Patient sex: M
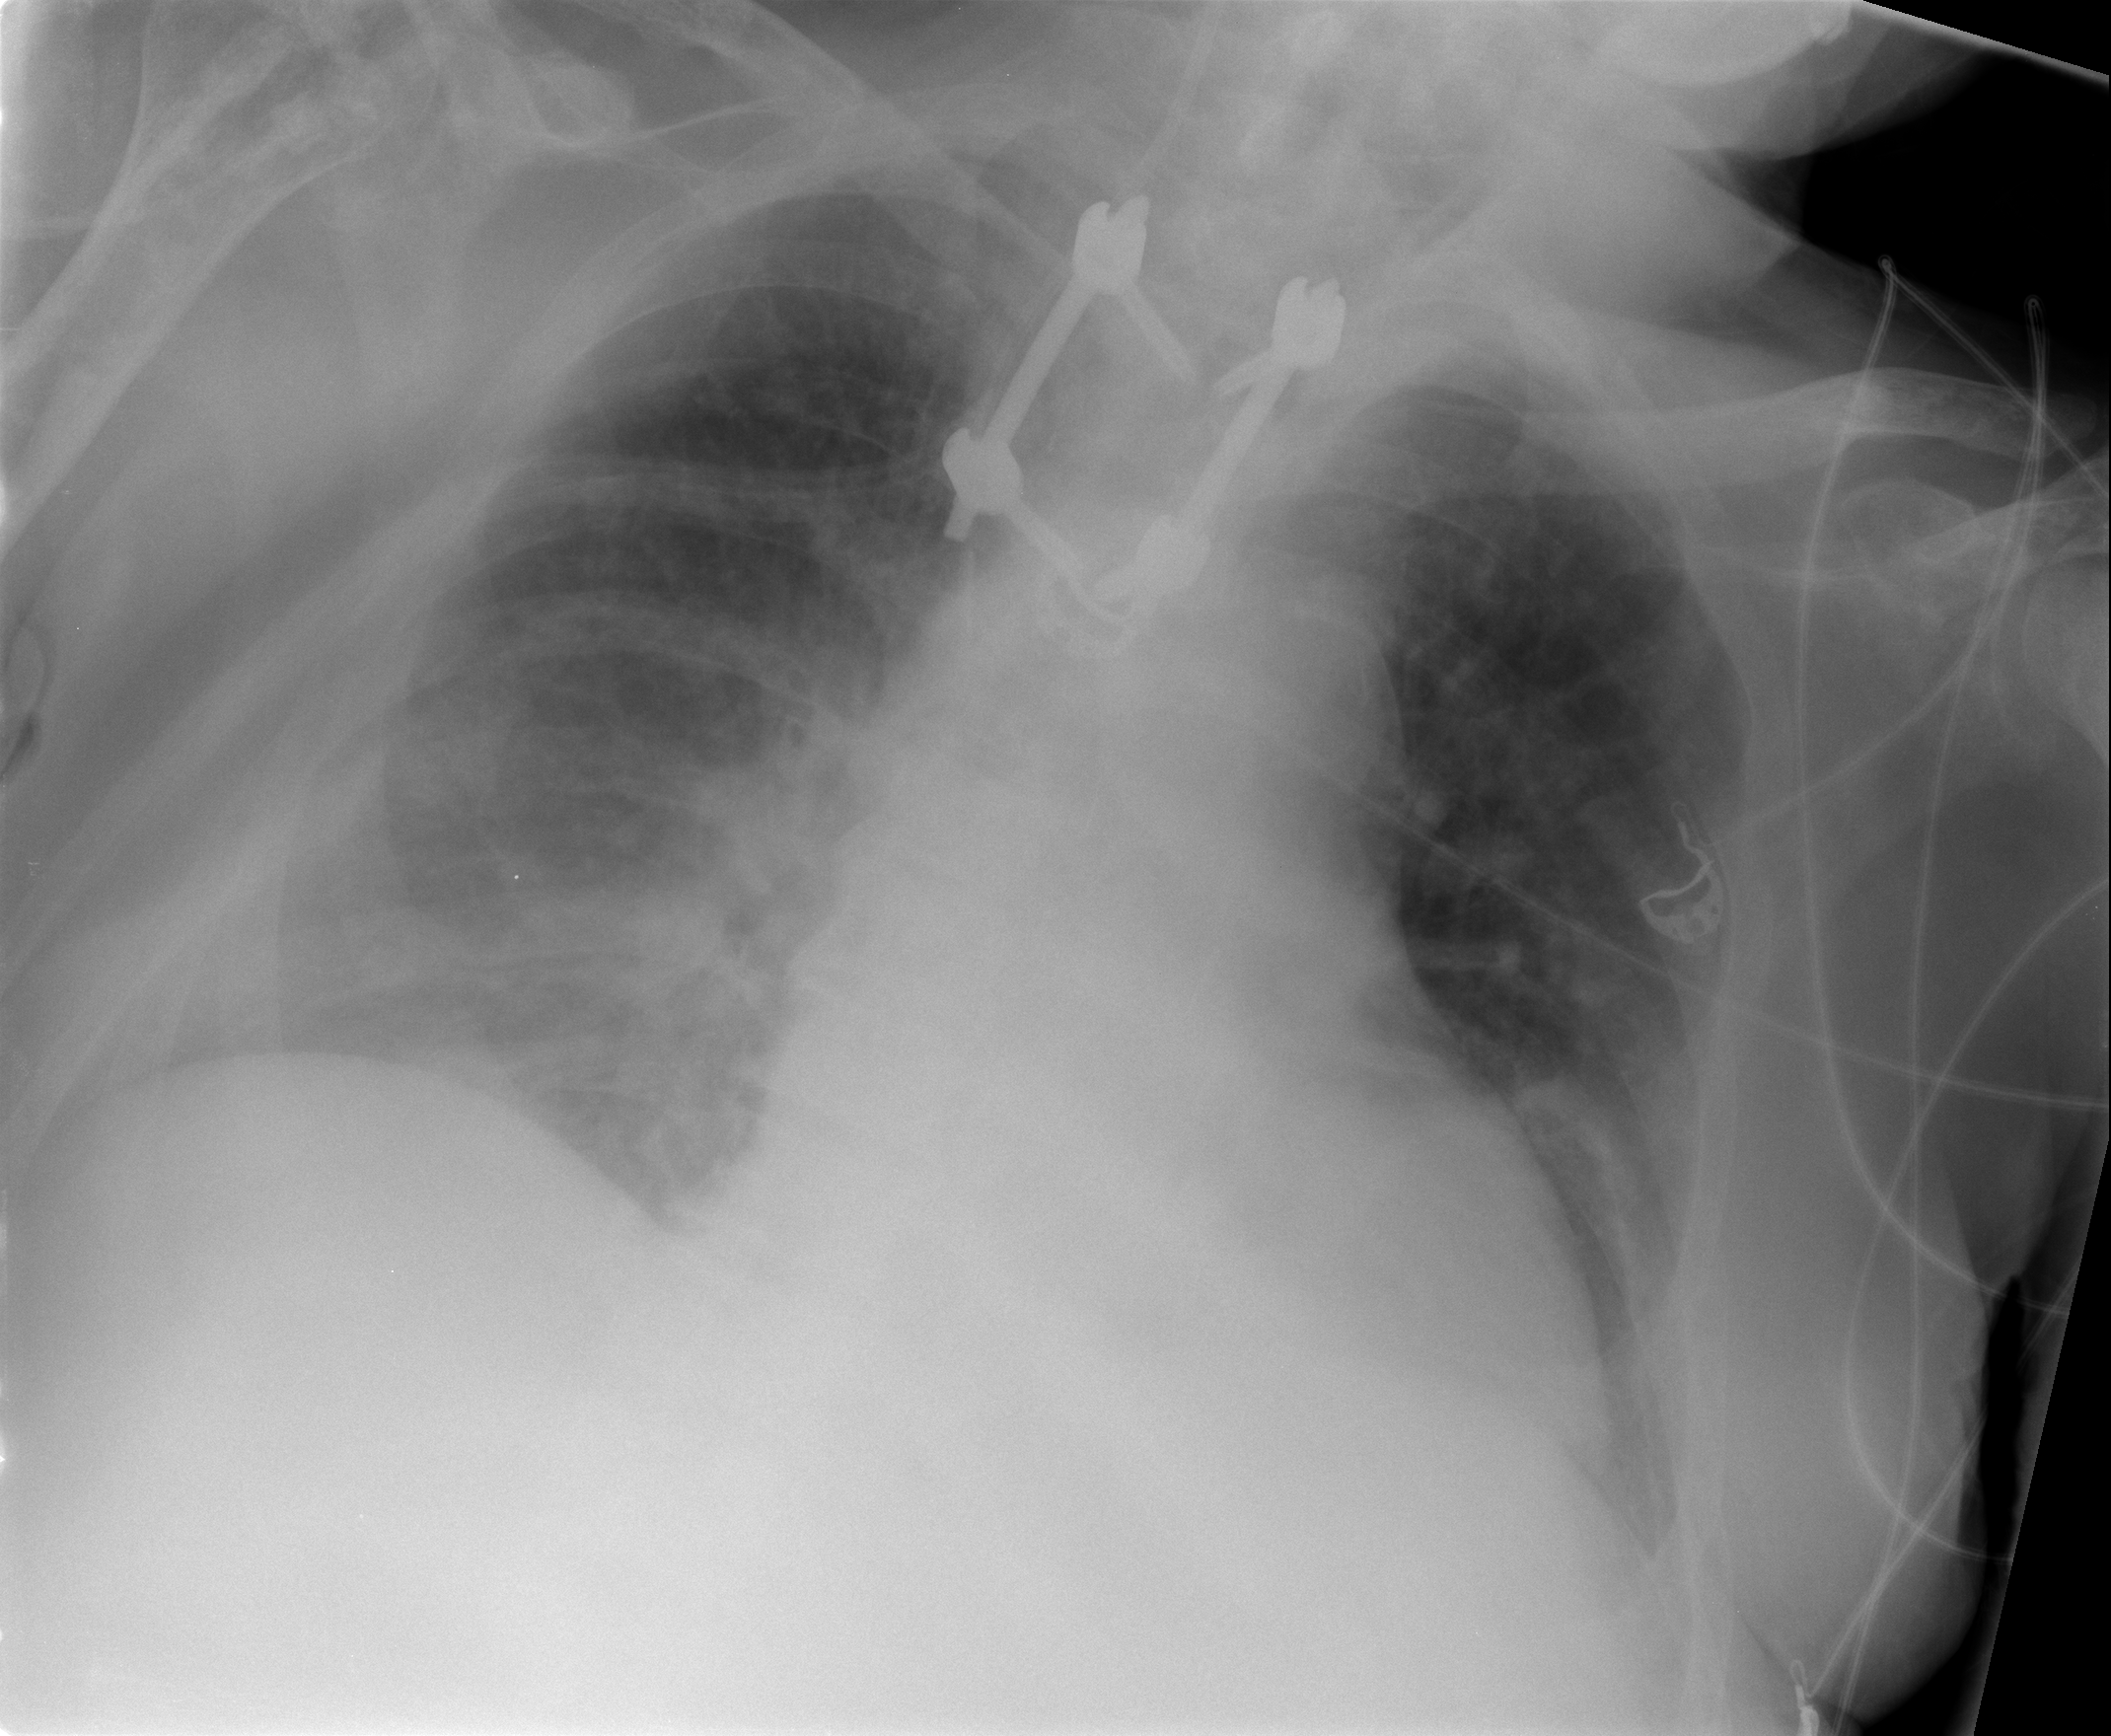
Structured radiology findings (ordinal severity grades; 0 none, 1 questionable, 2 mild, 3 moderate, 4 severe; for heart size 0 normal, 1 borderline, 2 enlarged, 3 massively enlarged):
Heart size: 0
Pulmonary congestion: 3
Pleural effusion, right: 0
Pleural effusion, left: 0
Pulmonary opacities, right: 0
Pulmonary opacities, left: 0
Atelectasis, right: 2
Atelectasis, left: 2